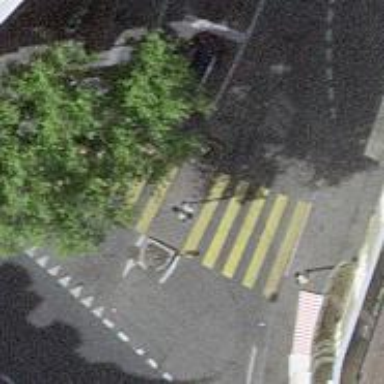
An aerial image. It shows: Crossing with traffic signals and pedestrian island.